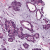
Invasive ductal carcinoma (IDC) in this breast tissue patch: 1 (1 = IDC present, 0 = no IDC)